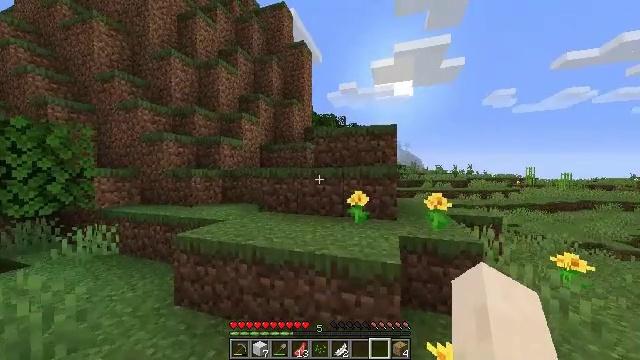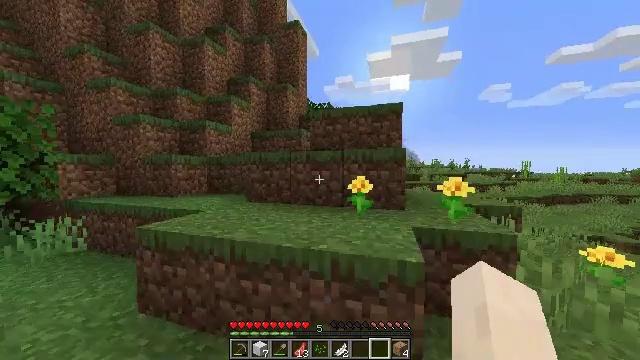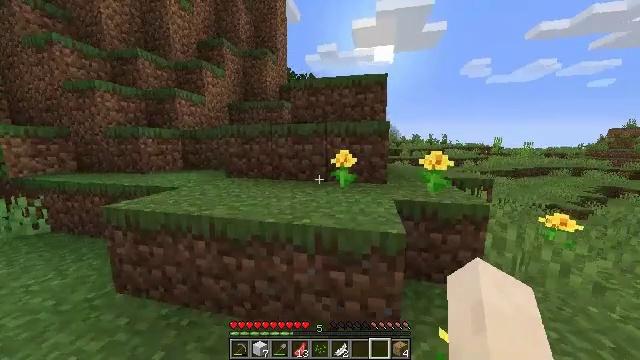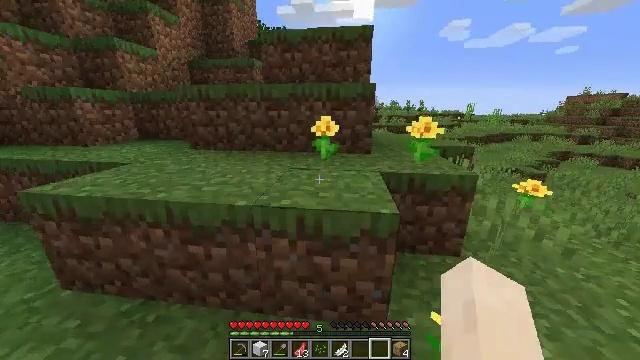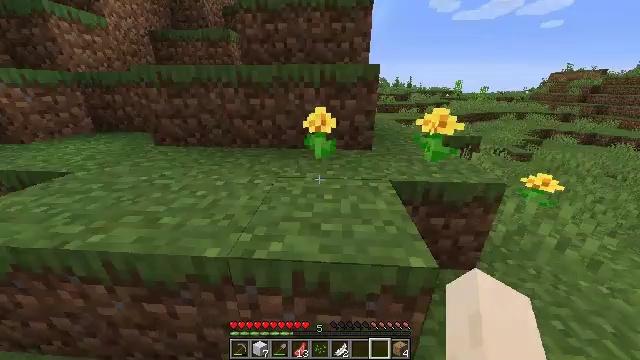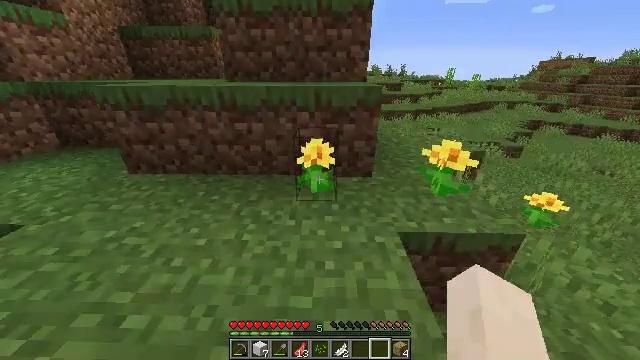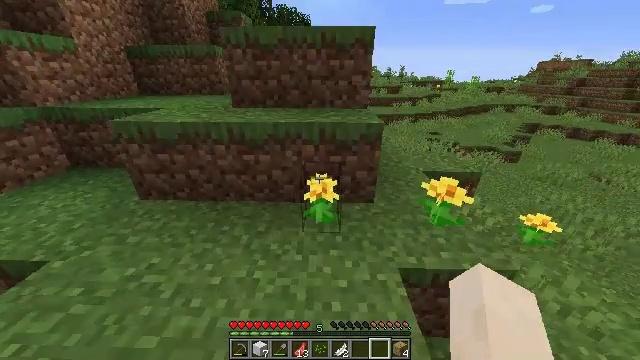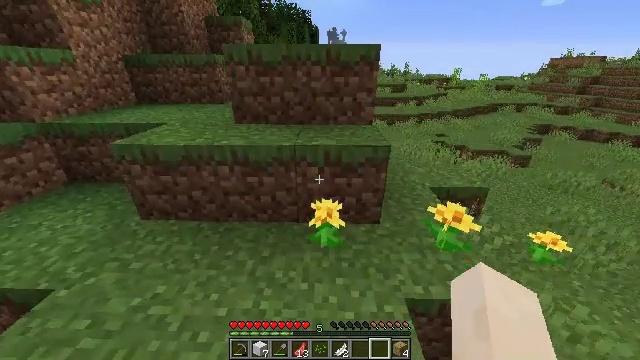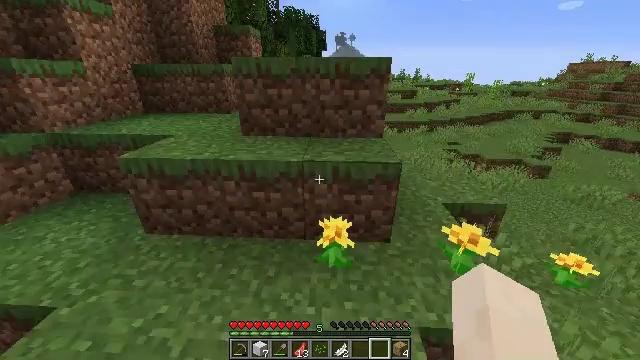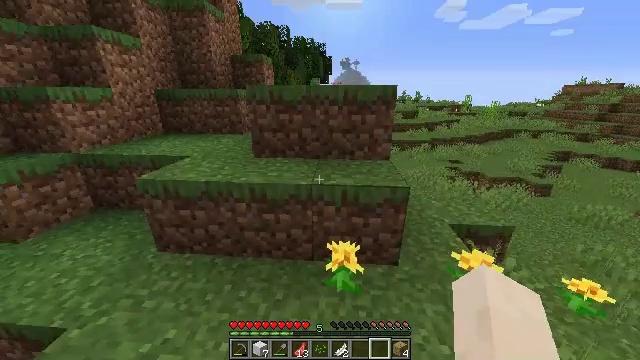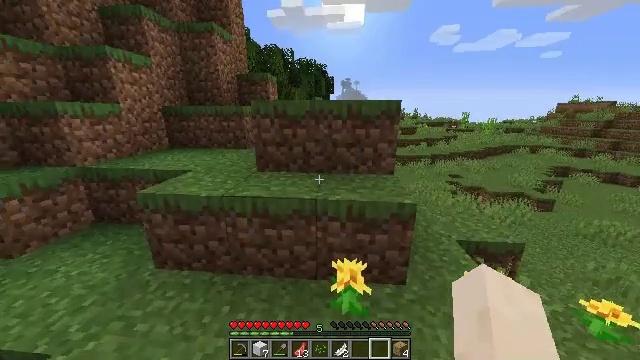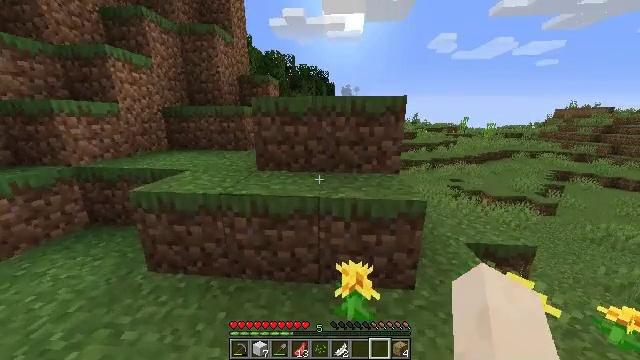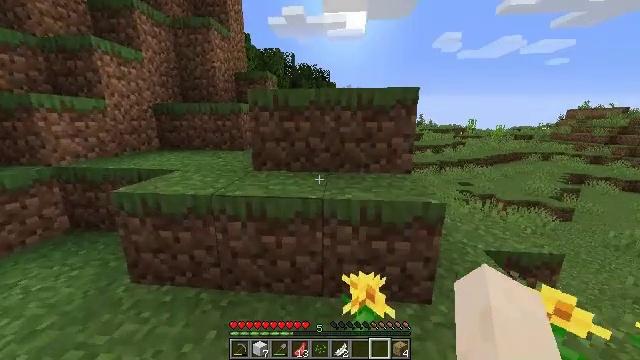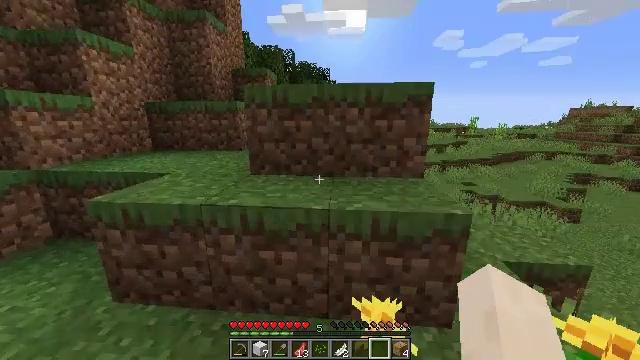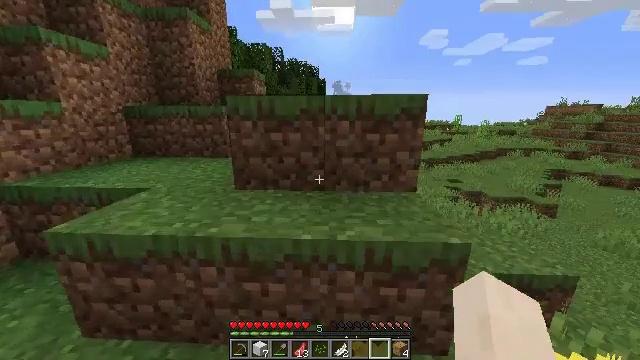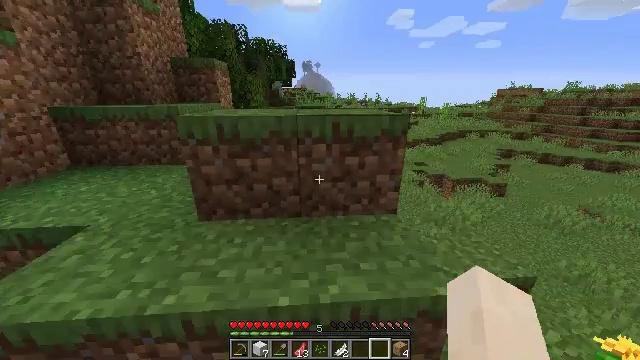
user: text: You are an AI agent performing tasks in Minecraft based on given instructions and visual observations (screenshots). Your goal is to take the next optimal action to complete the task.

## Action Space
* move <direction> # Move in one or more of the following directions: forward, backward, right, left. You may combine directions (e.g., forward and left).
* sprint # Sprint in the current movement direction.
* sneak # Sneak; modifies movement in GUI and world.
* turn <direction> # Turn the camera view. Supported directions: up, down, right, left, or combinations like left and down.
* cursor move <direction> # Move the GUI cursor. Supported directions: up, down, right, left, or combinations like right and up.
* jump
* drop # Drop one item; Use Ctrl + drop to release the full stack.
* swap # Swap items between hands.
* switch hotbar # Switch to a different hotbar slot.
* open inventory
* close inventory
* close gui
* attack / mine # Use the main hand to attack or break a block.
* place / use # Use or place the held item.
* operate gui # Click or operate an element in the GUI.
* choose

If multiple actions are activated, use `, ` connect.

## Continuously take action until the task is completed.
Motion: motion action
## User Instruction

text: craft item air
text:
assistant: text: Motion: move forward, sprint, turn right and down, jump
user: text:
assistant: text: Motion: move forward, sprint, turn right and down, jump
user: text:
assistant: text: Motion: move forward, sprint, turn right and down, jump
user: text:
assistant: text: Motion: move forward, sprint, turn right and down, jump
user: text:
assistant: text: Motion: move forward, sprint, turn right and down, jump
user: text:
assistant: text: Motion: move forward, sprint, jump
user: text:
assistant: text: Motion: move forward, sprint, jump
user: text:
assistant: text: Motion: move forward, sprint, turn left and up, jump
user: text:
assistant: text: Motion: move forward, sprint, turn left and up, jump
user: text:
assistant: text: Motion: move forward, sprint, turn up, jump
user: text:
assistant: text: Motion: move forward, sprint, turn up, jump
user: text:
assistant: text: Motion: move forward, sprint, turn up, jump
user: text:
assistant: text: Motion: move forward, sprint, jump
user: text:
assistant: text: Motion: move forward, sprint, turn right and down, jump
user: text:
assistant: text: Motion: move forward, sprint, turn right and down, jump
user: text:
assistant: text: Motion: move forward, sprint, turn right and down
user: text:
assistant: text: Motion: move forward and move left, sprint, turn right and down
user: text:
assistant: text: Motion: move forward and move left, sprint, turn right and down
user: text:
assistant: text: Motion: move forward and move left, sprint, turn right and down, jump
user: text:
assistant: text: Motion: move forward and move left, sprint, turn right and down, jump
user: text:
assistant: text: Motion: move forward and move left, sprint, turn right and down, jump
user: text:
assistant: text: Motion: move forward and move left, sprint, turn right and down, jump
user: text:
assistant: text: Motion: move forward and move left, sprint, turn right and down
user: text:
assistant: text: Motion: move forward and move left, sprint, turn right
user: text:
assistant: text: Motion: move forward and move left, sprint, turn right and up
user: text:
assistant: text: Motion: move forward and move left, sprint, turn right
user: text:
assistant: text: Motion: move forward and move left, sprint, turn right
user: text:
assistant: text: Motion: move forward and move left, sprint
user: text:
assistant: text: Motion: move forward and move left, sprint, turn right and up
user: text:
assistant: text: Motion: move forward and move left, sprint, turn up